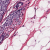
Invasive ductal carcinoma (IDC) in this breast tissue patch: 0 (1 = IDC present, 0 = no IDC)